Question: I have to get a static map with three markers and a path between the markers, I have done this so far,
> URL : <URL>

the path keeps starting from North America although I have not provided it's coordinates anywhere in the URL. Why does this happen and how to rectify this ?
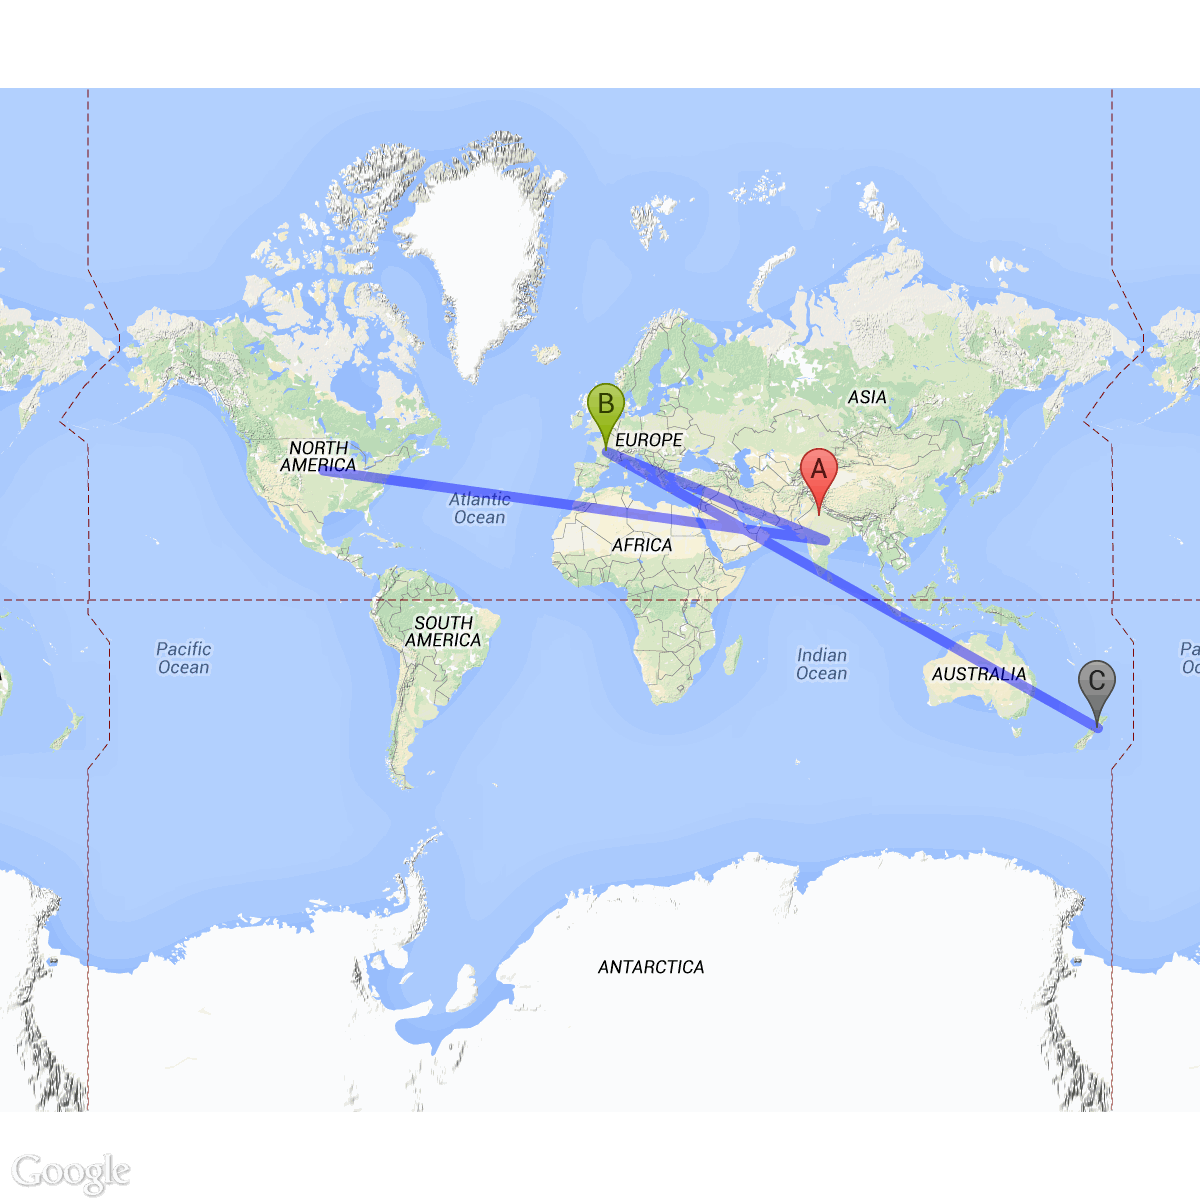
Answer: I'm not 100% sure why it's not working for you, but I rearranged the arguments and it seems to work great for me:
<URL>
You'll have to encode the '|' character if you're using it in a web app or something that doesn't handle encoding, otherwise a browser(Chrome works for me) should open this just fine.
Hope this works out for you!